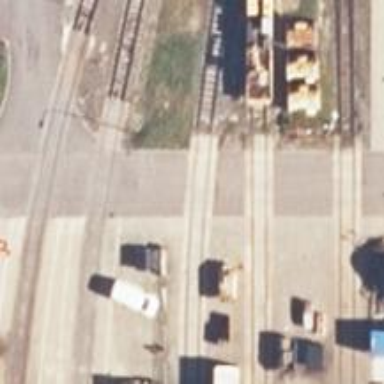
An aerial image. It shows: Level crossing along the railway.